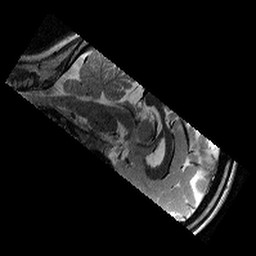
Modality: T2w
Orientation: sagittal
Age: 9
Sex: female
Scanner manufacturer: siemens
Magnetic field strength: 3 T
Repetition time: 9.23 s
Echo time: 0.067 s